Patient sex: F
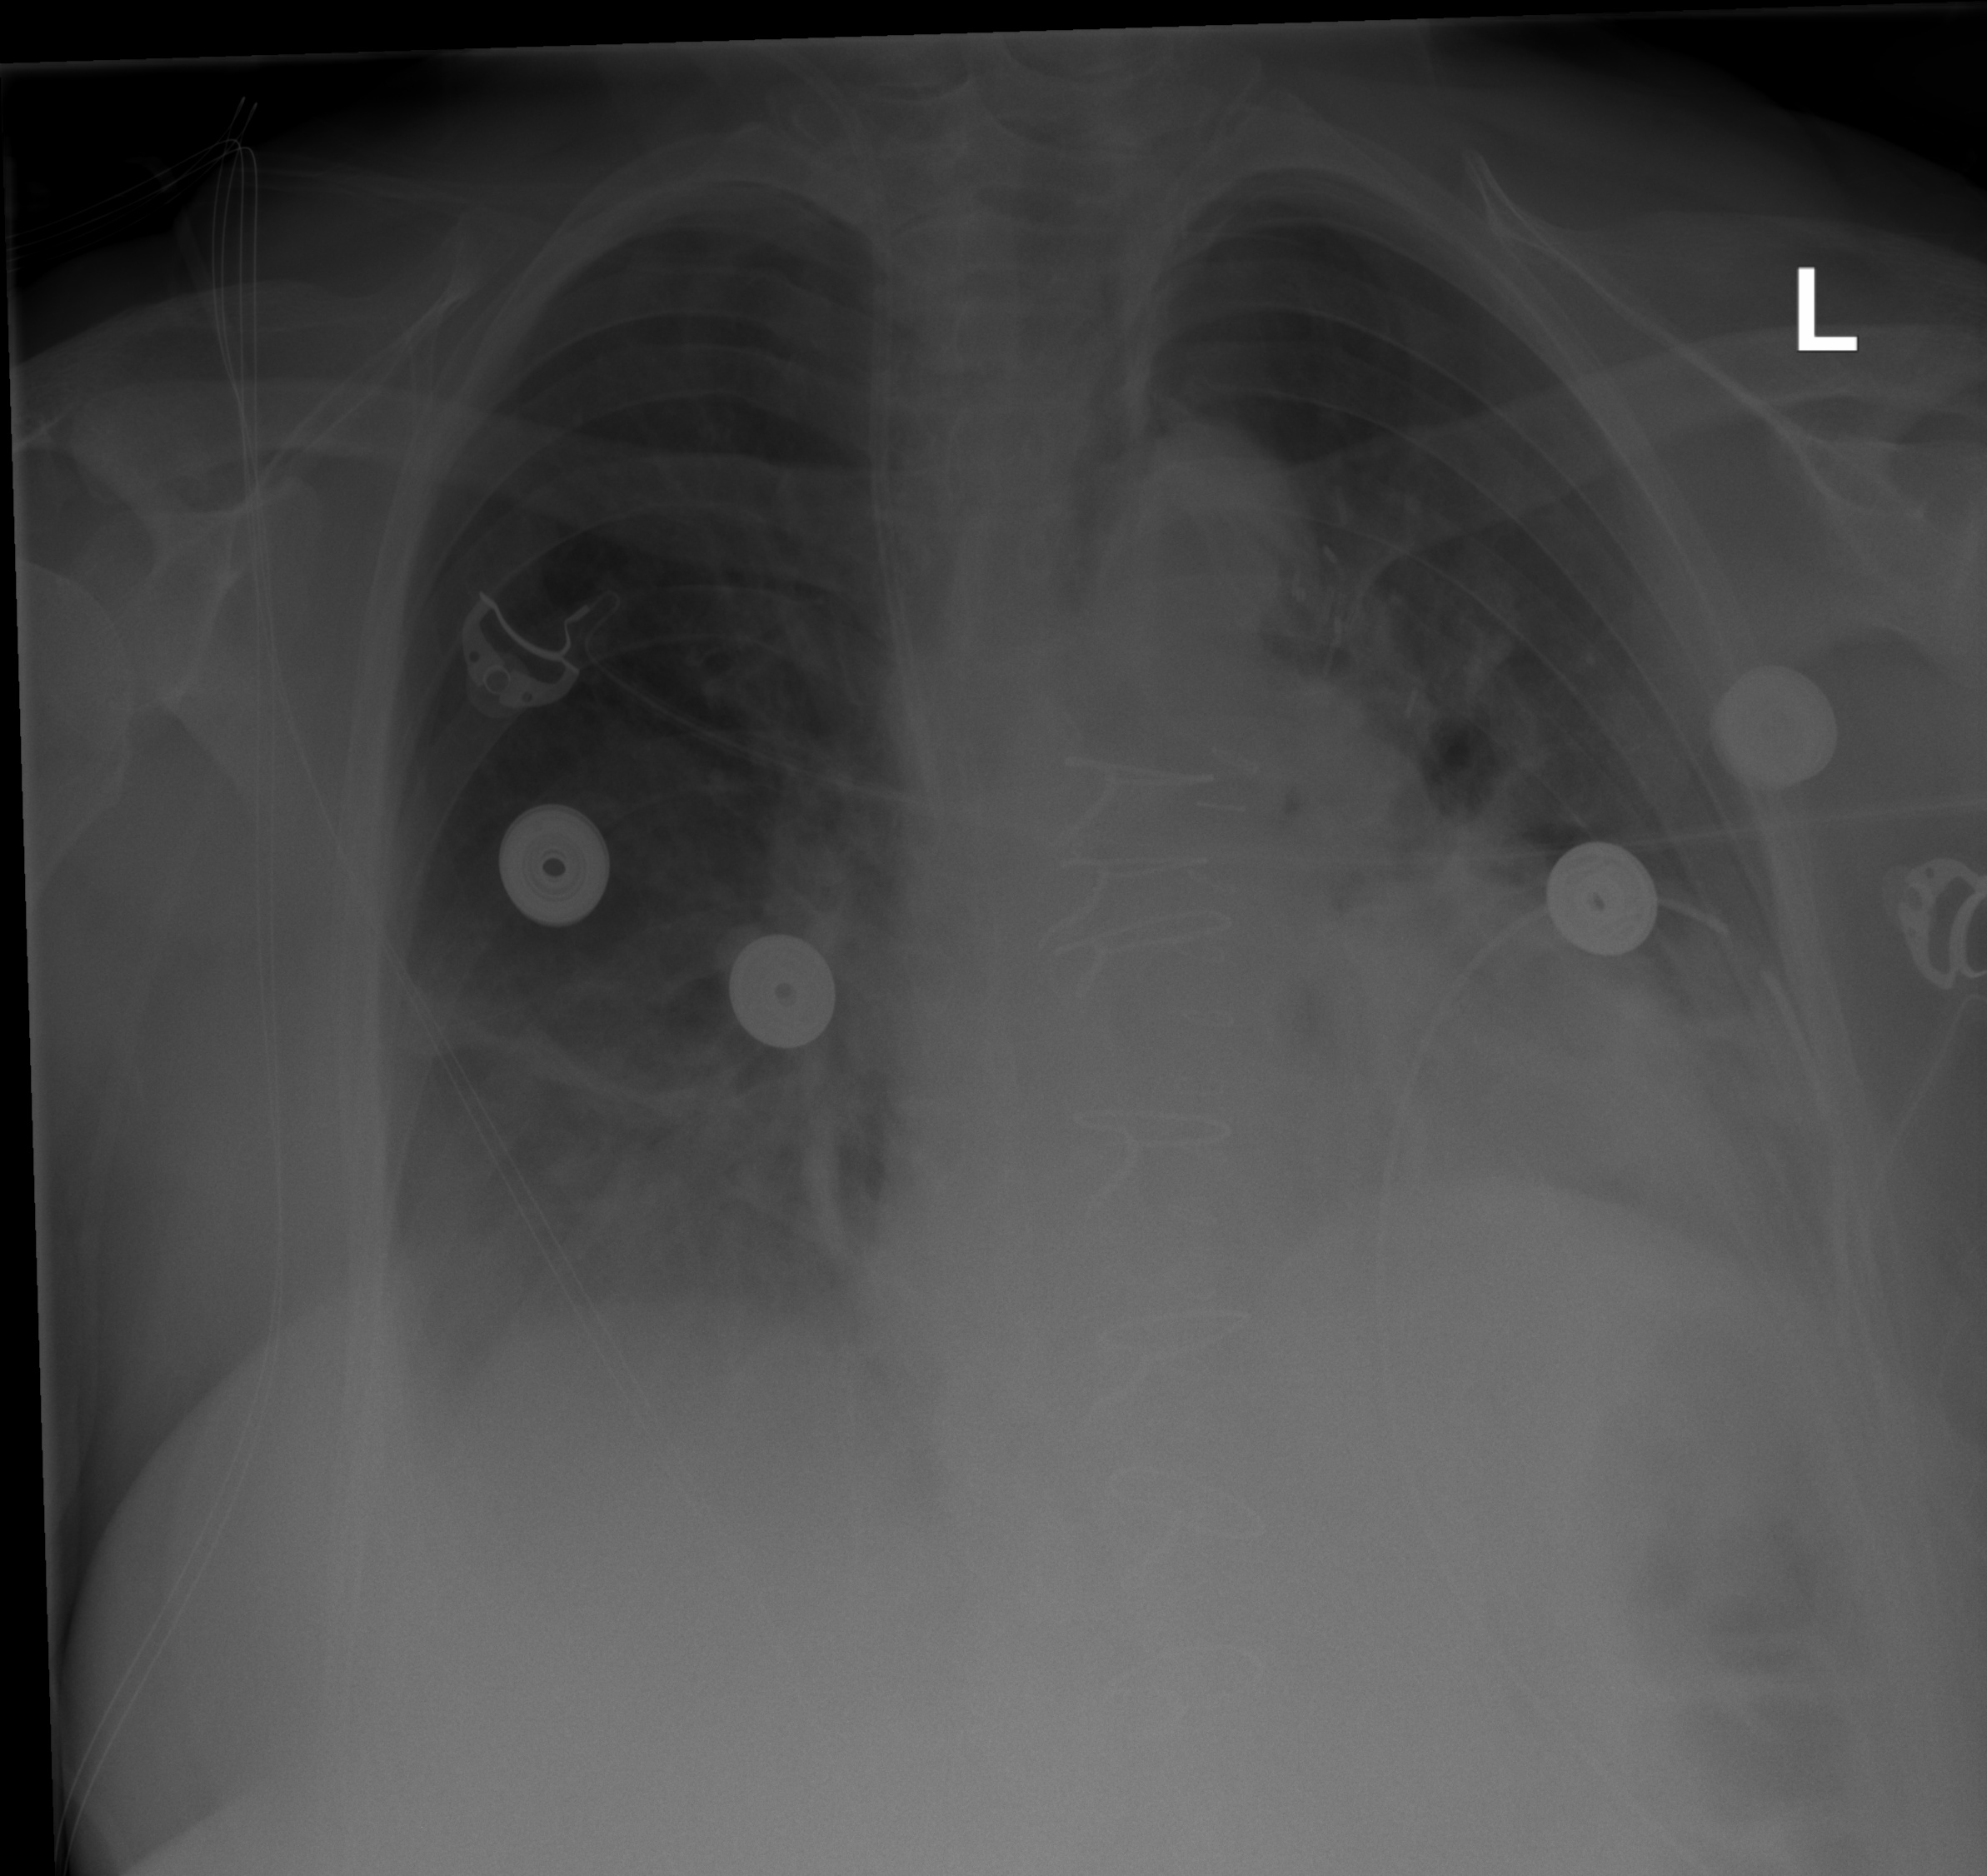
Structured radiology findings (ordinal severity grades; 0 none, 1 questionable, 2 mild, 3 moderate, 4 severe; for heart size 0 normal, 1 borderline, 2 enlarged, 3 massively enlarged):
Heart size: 2
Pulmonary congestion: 0
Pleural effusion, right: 2
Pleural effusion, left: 2
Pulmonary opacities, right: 0
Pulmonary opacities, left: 0
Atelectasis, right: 3
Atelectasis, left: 2